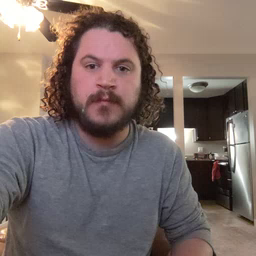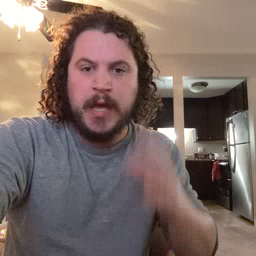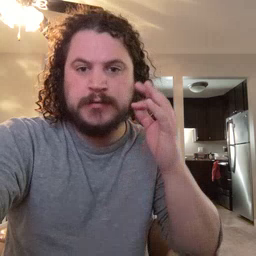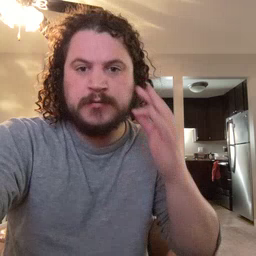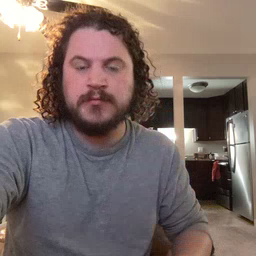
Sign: cat